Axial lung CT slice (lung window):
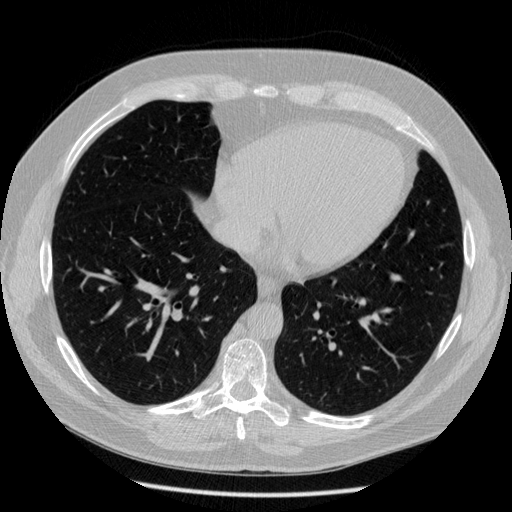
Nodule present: no